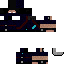
A male human skin with dark skin, wearing brown long hair dressed in a blue hoodie and black pants, featuring a closed mouth.